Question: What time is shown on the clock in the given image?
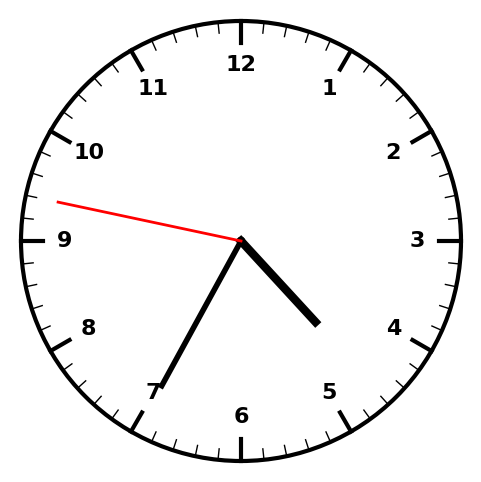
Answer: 04:34:47